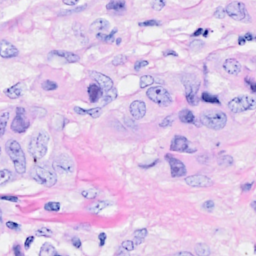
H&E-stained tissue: Breast